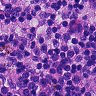
Metastatic tissue present: no